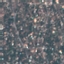
Land use / land cover class: Residential